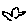
Label: bird